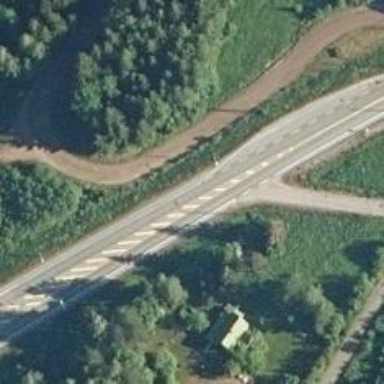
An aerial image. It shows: Primary highway.